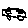
Label: car